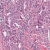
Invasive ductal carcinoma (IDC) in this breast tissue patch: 1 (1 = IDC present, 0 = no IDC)